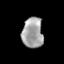
Tissue: prostate
Cell type: T cells
Senescence score: 0.3139
Nuclear area (px): 626
Mean DAPI intensity: 161.807